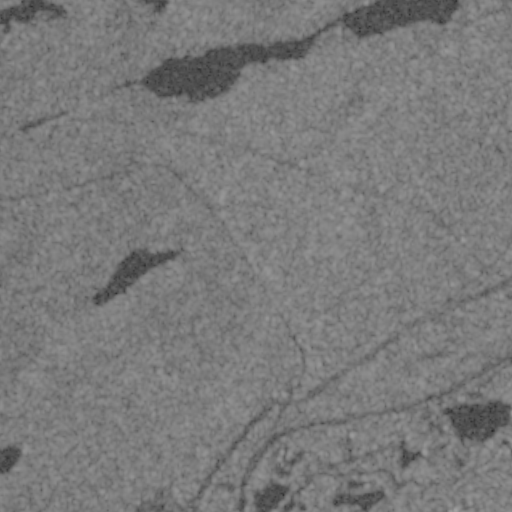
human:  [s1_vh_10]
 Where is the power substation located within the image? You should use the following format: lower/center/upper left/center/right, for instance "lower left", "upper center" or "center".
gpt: The power substation is located in the lower right of the image.
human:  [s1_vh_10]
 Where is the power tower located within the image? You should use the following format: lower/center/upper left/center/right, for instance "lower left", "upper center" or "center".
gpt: The power tower is located in the lower of the image.
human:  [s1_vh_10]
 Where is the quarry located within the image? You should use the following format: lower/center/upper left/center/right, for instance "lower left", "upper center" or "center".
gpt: The quarry is located in the lower of the image.
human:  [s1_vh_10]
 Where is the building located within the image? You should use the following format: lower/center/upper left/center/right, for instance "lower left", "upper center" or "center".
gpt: The building is located in the lower right of the image.
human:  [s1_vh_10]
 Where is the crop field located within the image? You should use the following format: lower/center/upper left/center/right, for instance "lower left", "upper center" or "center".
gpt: There is no crop field in the image.

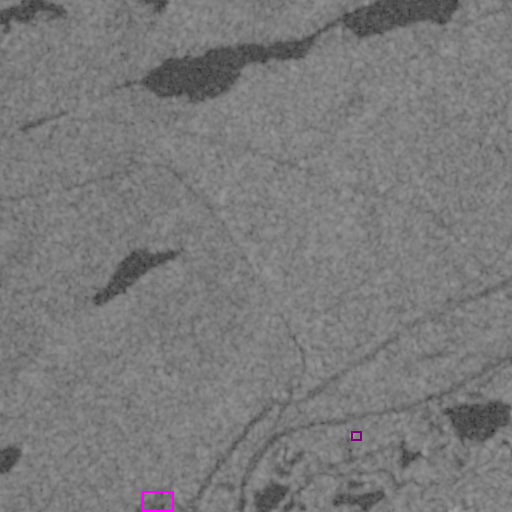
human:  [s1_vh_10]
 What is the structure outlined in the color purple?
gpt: The structure outlined in purple is a power substation.
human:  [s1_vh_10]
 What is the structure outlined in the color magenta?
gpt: The structure outlined in magenta is a quarry.
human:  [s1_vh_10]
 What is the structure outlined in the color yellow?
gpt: There is no yellow outline.